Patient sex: M
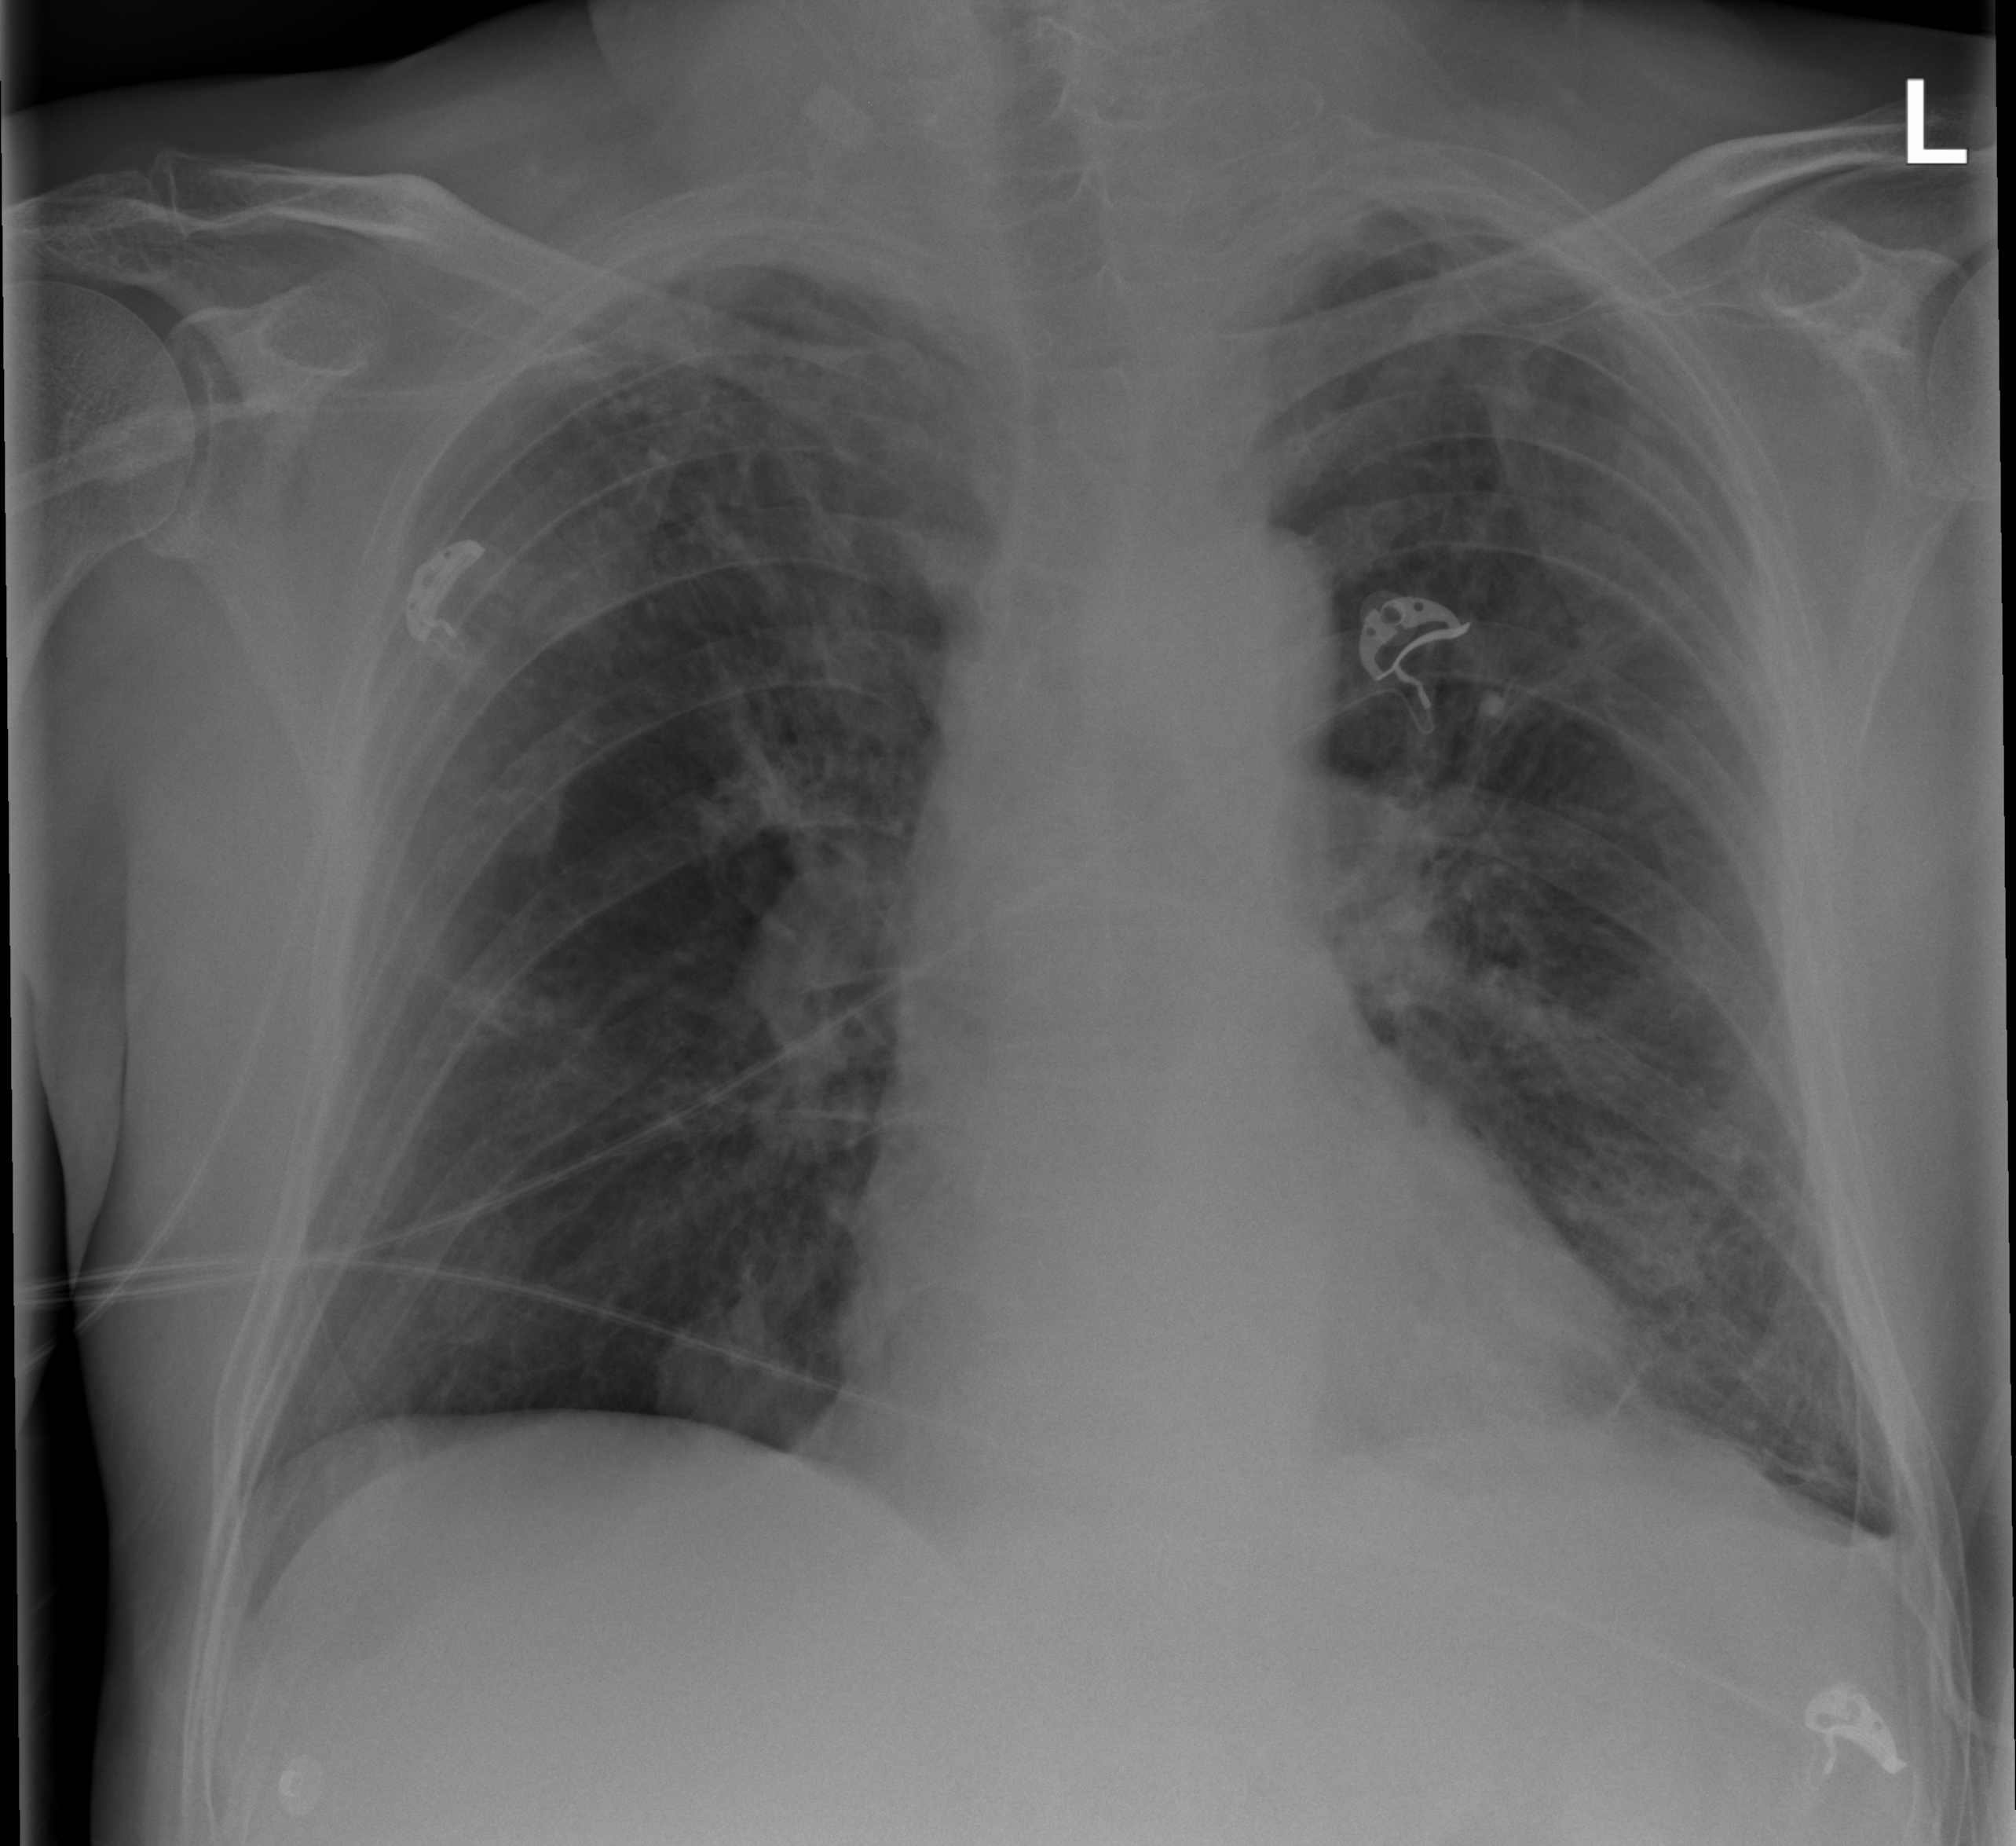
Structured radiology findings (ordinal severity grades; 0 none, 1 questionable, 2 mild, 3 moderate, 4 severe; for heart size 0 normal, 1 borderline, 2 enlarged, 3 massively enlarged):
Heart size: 0
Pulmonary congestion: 2
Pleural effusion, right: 0
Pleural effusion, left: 2
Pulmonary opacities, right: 2
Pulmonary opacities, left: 2
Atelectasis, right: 0
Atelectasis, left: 0